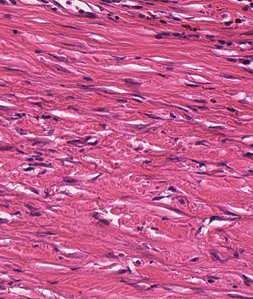
Tumor epithelial tissue: no
Tumor-associated stroma tissue: yes
Normal tissue: no